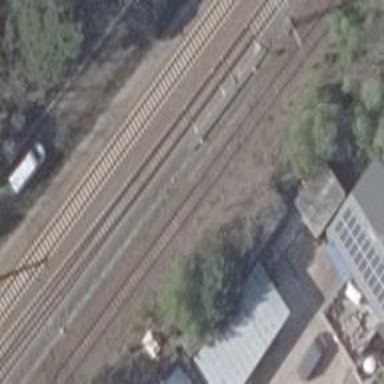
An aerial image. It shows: Railway yard.